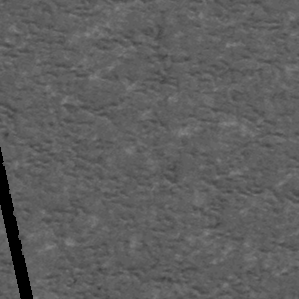
Label: frost